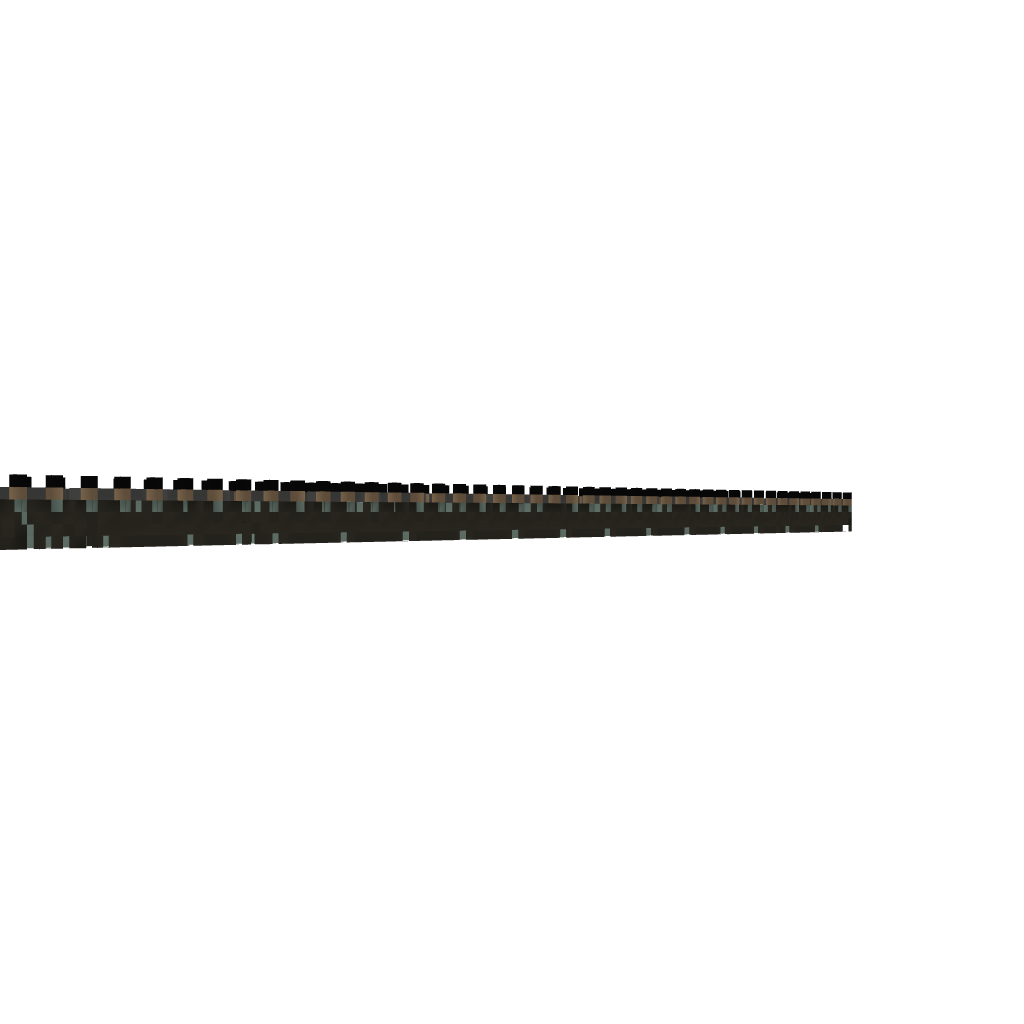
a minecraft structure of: Ancient Walkway(straight With Sewer)